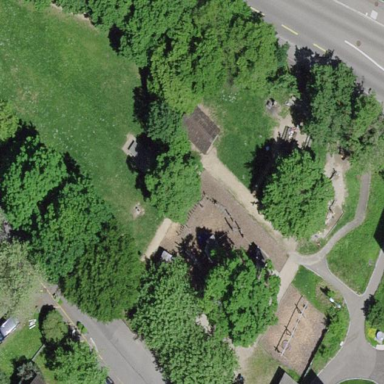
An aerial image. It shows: Playground area for leisure activities on the land.